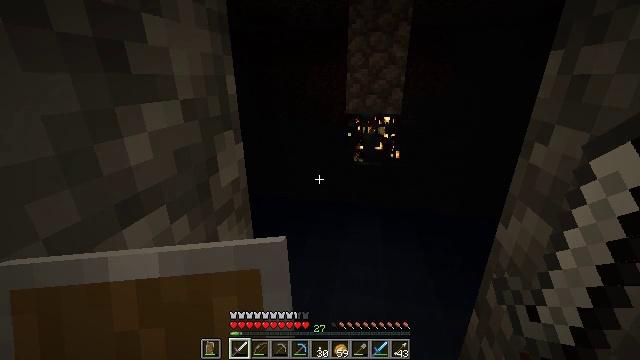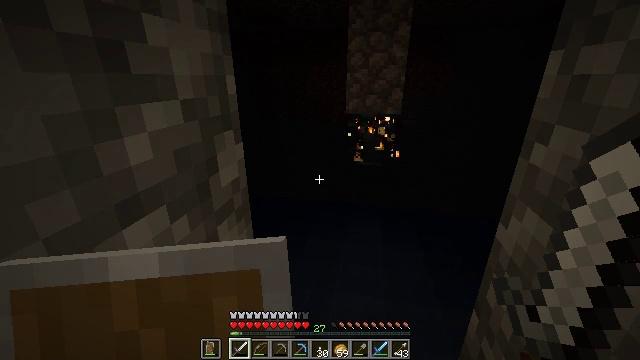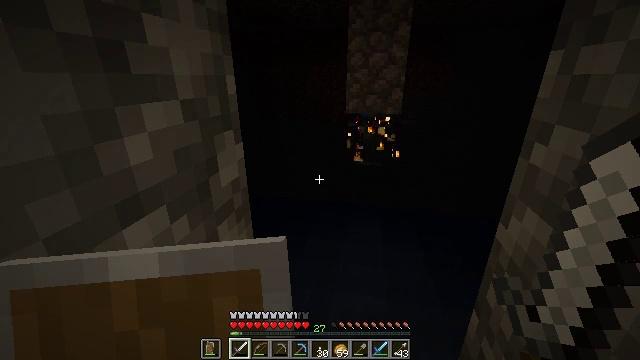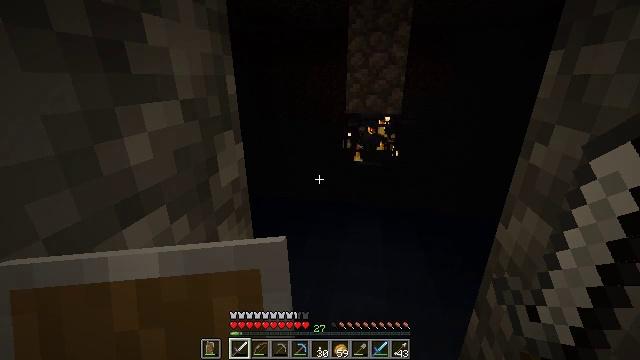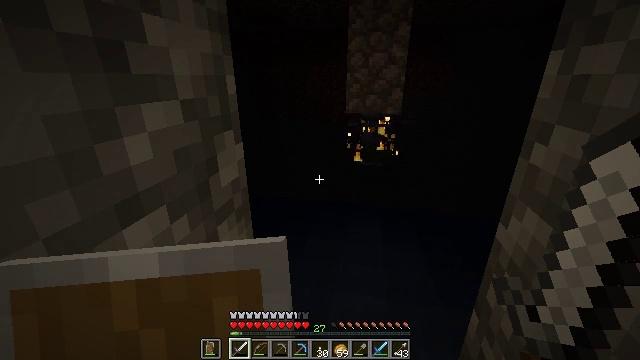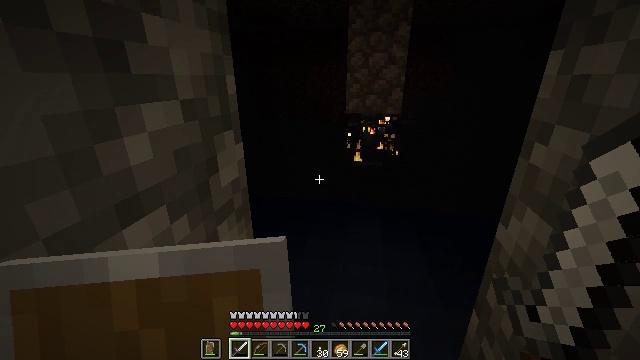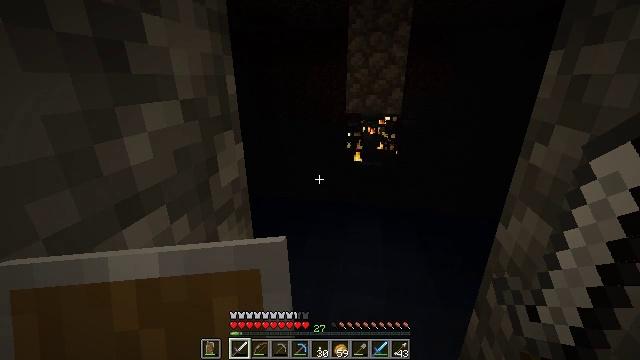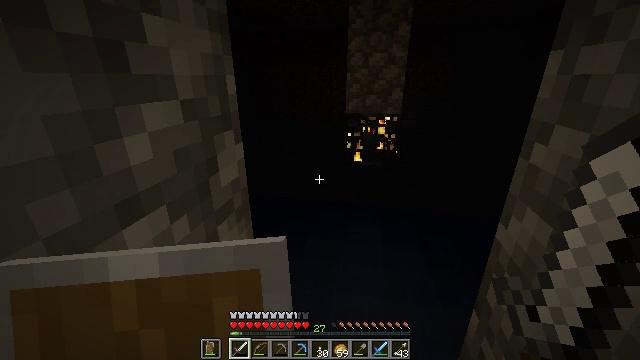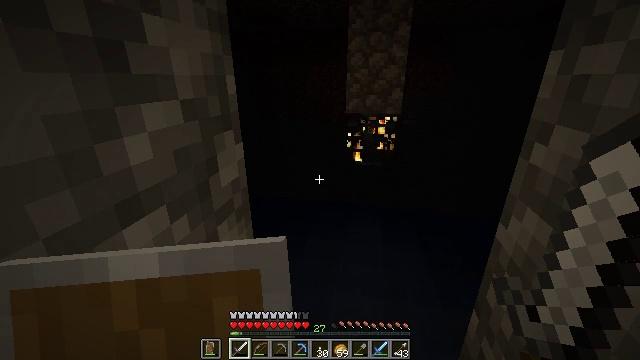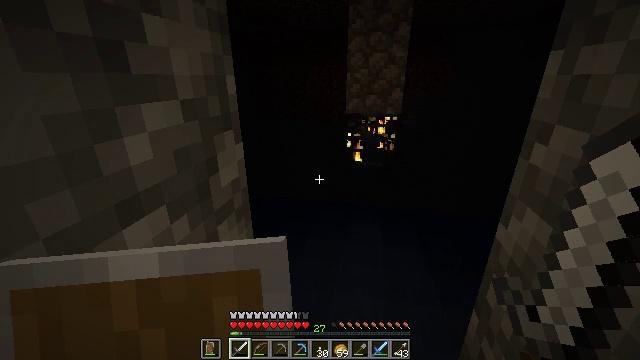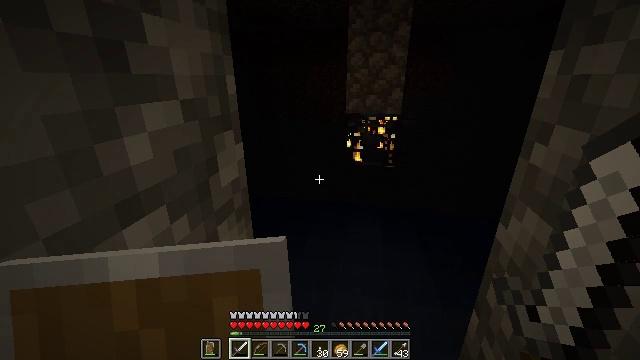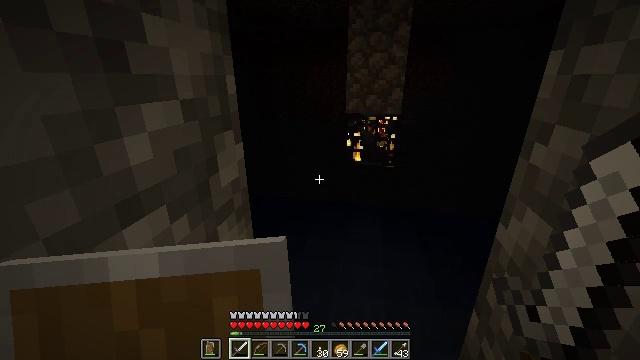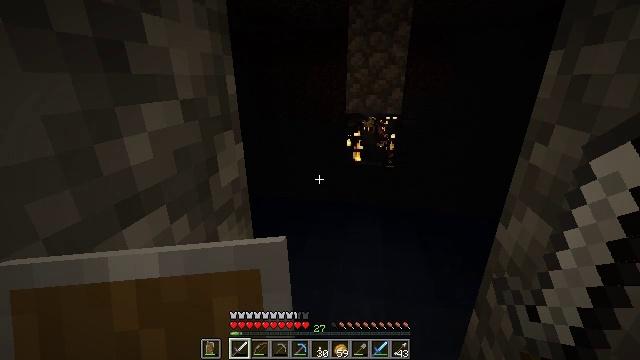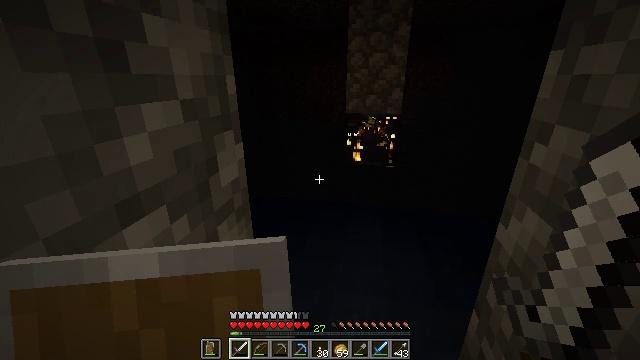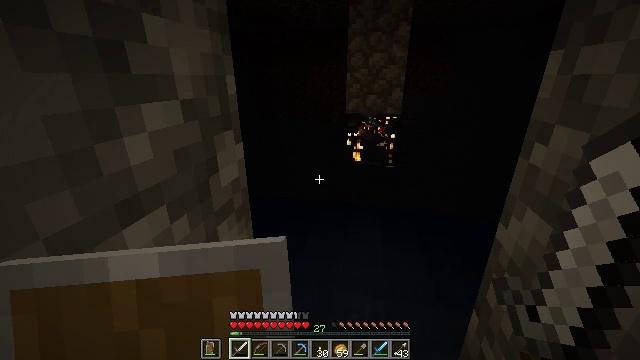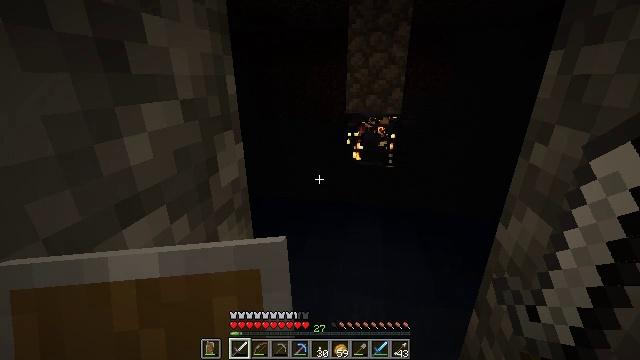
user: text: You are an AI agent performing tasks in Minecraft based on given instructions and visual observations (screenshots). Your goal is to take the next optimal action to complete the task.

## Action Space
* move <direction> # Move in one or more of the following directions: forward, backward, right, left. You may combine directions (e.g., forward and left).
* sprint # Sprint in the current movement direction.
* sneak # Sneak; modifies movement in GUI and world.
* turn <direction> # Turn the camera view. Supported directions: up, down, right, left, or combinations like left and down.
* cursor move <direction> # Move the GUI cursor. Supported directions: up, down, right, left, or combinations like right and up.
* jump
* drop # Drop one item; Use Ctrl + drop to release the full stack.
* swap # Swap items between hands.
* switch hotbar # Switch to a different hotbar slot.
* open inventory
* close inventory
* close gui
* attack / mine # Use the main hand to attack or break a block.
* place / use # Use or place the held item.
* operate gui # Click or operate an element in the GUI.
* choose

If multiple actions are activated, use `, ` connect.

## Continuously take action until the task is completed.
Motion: motion action
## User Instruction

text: Drop an iron sword.
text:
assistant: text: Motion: no_op
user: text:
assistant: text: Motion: no_op
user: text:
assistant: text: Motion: no_op
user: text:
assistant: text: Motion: no_op
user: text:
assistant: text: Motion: no_op
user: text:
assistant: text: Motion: no_op
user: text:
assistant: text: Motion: no_op
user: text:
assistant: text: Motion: no_op
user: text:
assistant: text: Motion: no_op
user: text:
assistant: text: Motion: no_op
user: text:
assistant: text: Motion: no_op
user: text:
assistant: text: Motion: no_op
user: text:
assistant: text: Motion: no_op
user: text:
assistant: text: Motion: no_op
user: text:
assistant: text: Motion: no_op
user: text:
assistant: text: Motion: no_op
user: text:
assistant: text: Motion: no_op
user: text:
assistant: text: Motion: no_op
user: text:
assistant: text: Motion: no_op
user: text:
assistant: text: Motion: no_op
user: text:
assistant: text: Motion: no_op
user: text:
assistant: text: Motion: no_op
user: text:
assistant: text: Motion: no_op
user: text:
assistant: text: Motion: no_op
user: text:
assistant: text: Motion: no_op
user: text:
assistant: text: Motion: no_op
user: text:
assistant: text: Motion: no_op
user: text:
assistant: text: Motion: no_op
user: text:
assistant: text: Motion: no_op
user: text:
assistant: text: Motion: no_op